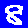
Digit: 8